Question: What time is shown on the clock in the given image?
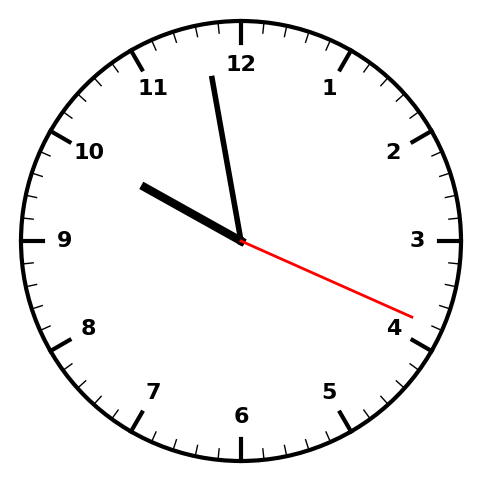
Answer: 09:58:19